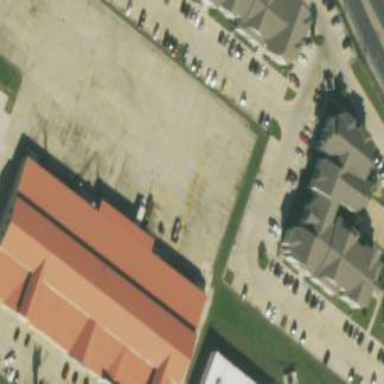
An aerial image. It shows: Building that houses furniture shop.